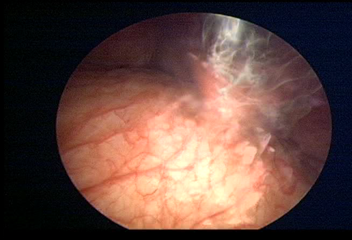
Modality: WLC
Class: Normal mucosa
Bladder cancer association: No